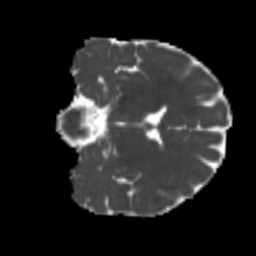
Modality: MD
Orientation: coronal
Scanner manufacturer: siemens
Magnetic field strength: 3 T
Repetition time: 4 s
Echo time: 0.0594 s